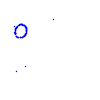
Particle: kaon